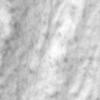
Label: no_change